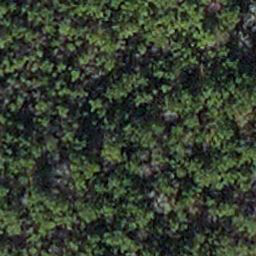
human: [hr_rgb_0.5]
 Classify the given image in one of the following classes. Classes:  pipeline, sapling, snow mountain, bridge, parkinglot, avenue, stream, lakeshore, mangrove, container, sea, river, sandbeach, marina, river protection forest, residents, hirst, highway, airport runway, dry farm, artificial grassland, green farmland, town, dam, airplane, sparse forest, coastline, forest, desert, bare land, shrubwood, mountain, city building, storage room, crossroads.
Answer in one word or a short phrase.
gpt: sapling